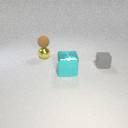
small gray rubber cube in front of small yellow metal sphere